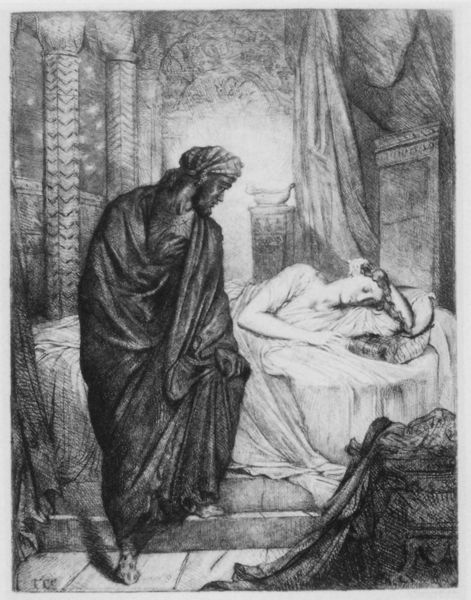
Titel: Othello und Desdemona. “Oth. Have you pray’d to-night, Desdemona?”
Künstler: Théodore Chassériau
Schlagwörter: dunkel, gemälde, mann, schlaf, umhang, sitzen, fenster, frau, hell, licht, nacht, raum, säule, säulen, weiss, zeichnung, zimmer, blick, tuch, hochformat, bart, diener, falten, schale, vorhang, boden, gewand, mantel, stehend, stoff, paar, schrank, schlafen, schlafend, schlafende, afrika, kissen, duktus, dekor, bett, schlafzimmer, stufen, laken, gemach, liegend, krank, orient, schwarzweiss, stich, liebespaar, besuch, bettzeug, harem, betttuch, baldachin, mohr, kupferstich, geliebte, turban, wachen, marokko, nett, sultan, delacroix, ligen, gewnad, ann, koma, stalker, schlafende schöne